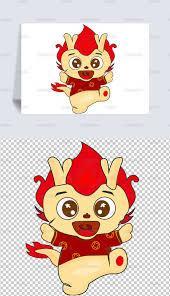
Label: nailong